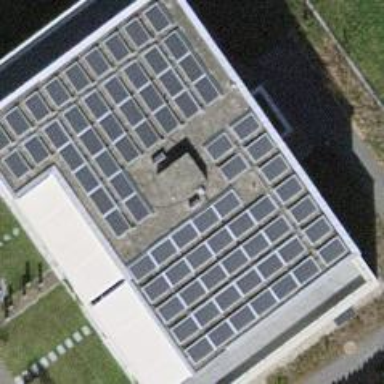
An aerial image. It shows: Solar photovoltaic panel generator.